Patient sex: M
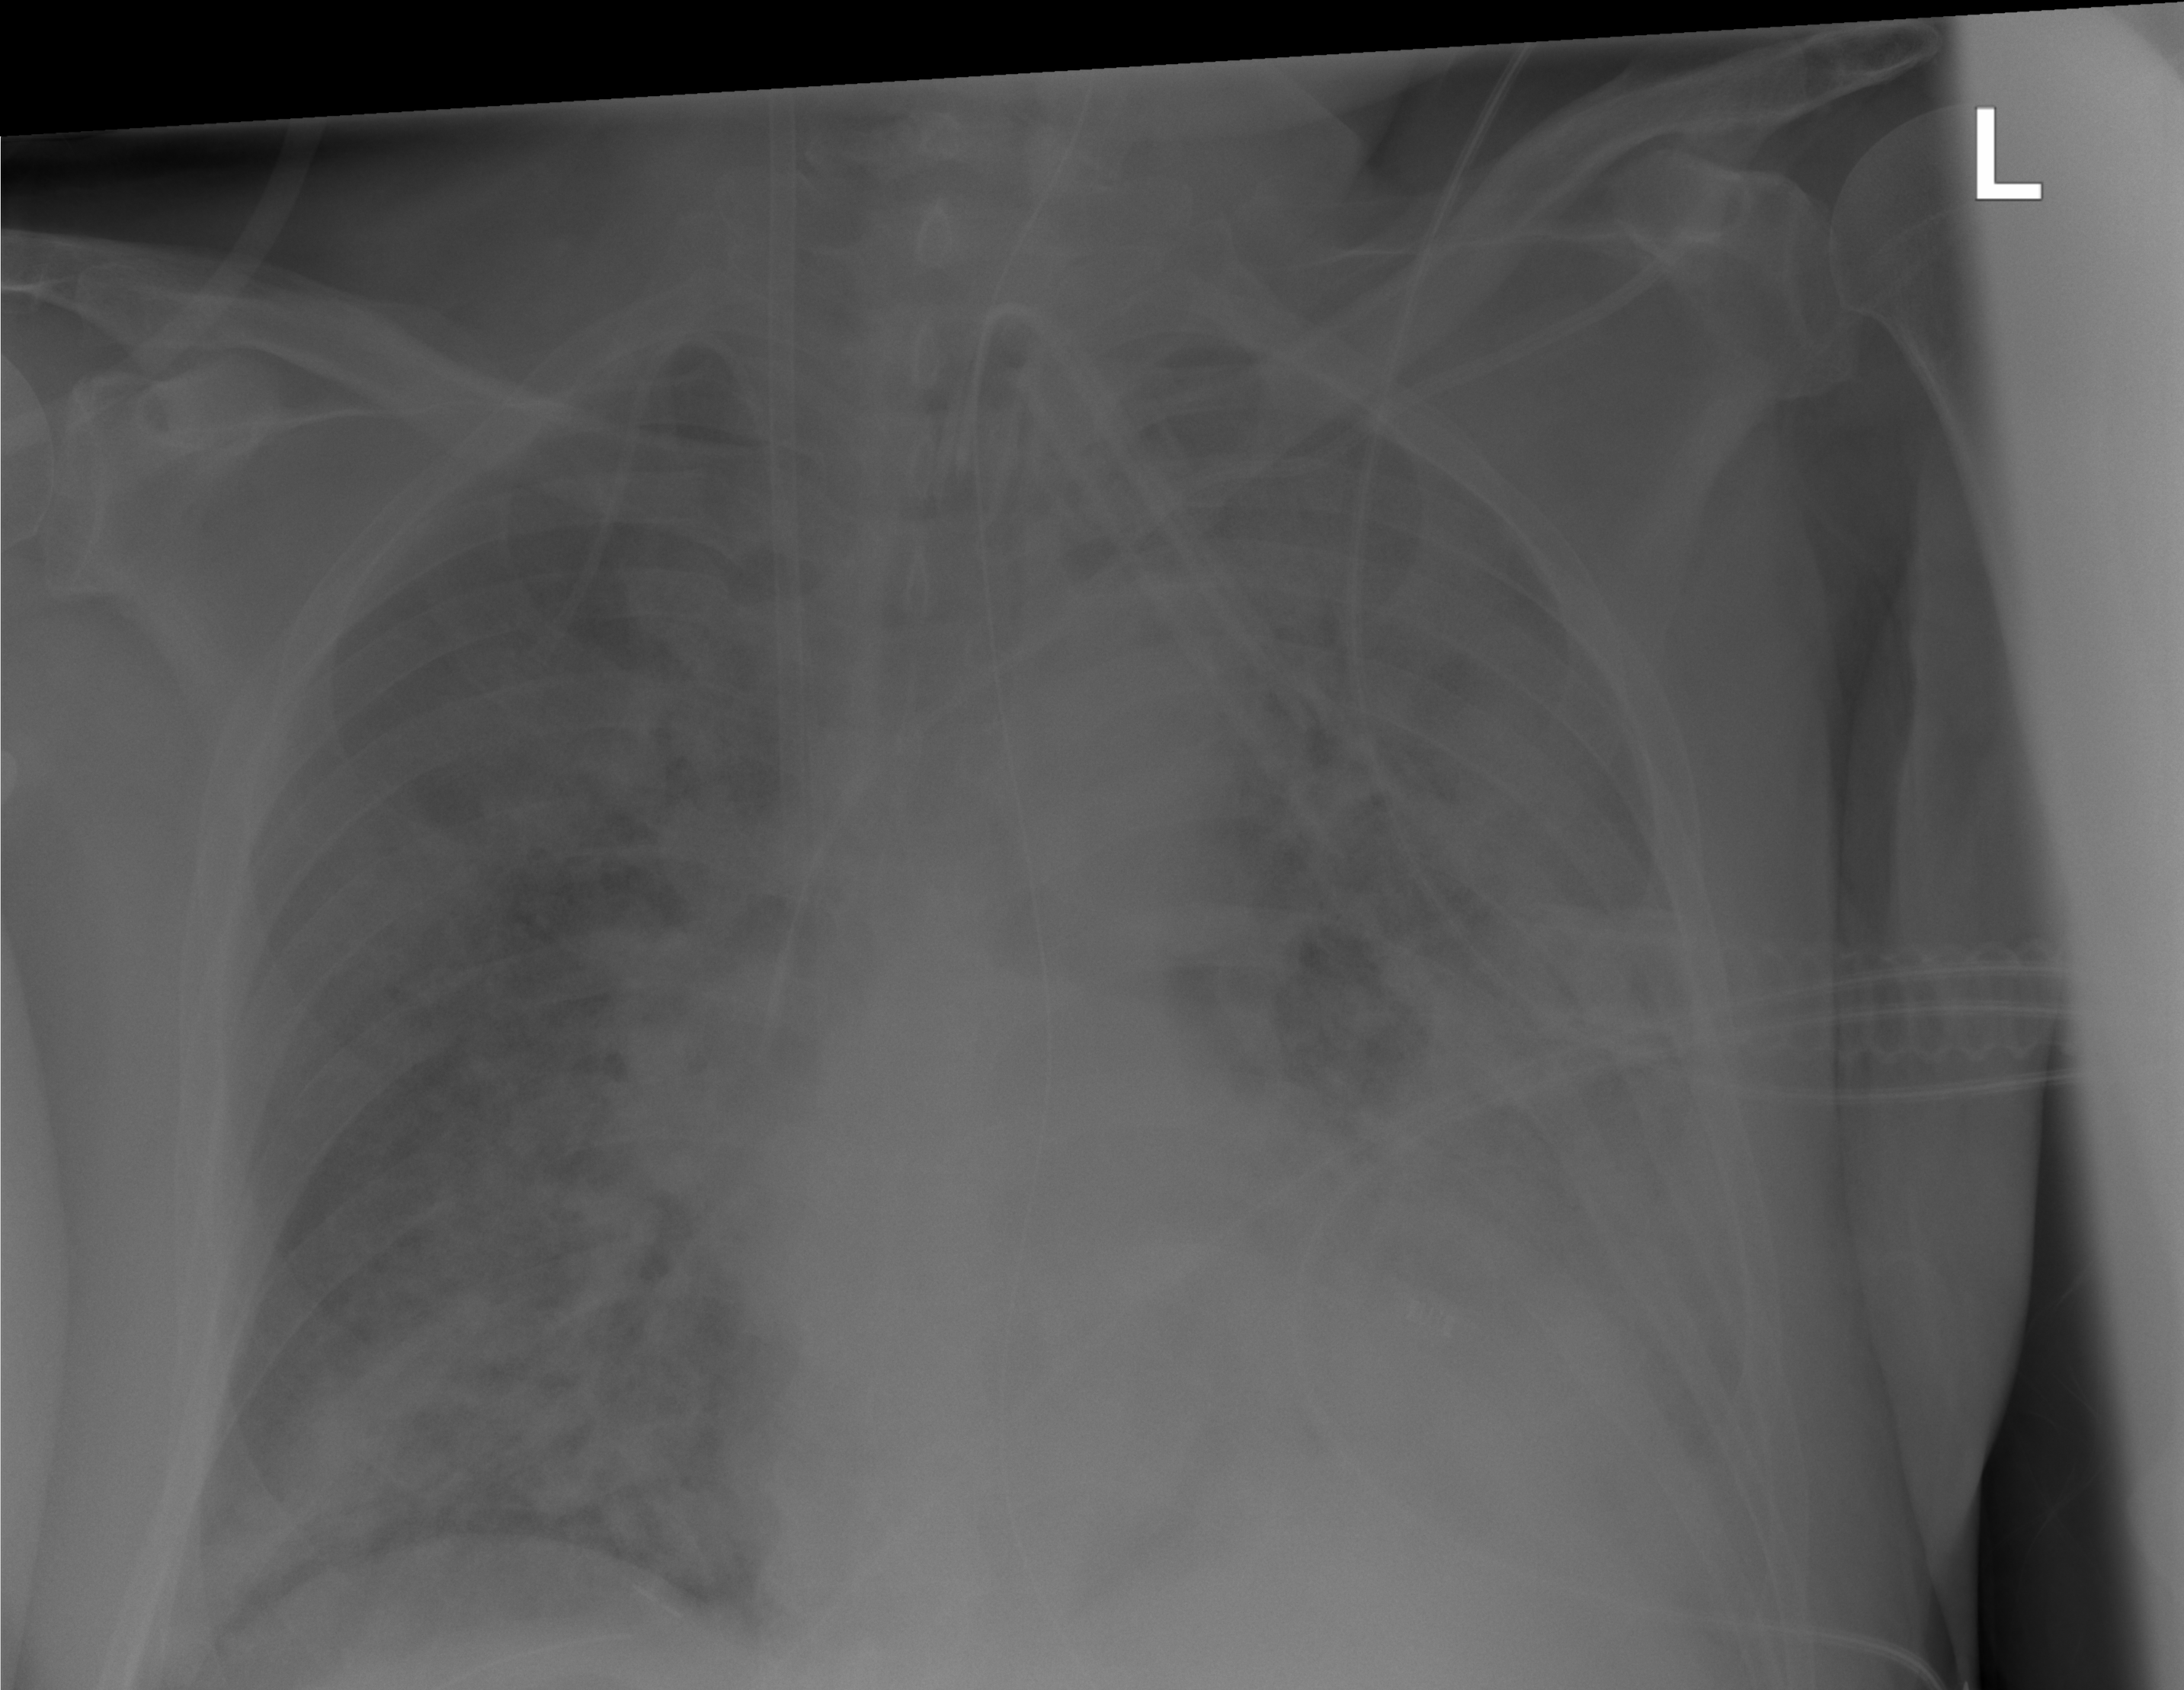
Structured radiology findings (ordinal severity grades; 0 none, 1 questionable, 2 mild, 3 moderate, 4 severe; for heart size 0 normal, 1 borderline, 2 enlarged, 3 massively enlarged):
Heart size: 2
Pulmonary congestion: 3
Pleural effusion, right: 1
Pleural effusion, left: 2
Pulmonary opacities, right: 3
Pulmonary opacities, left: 3
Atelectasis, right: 3
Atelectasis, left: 3